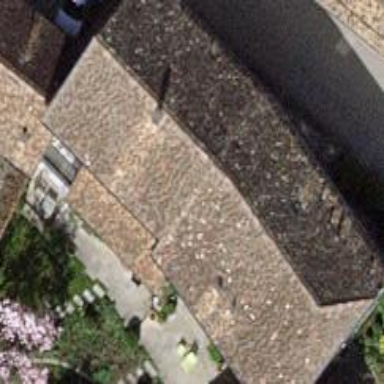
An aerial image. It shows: Detached building with half-hipped roof.